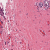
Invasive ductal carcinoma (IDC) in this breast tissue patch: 0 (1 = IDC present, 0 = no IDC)